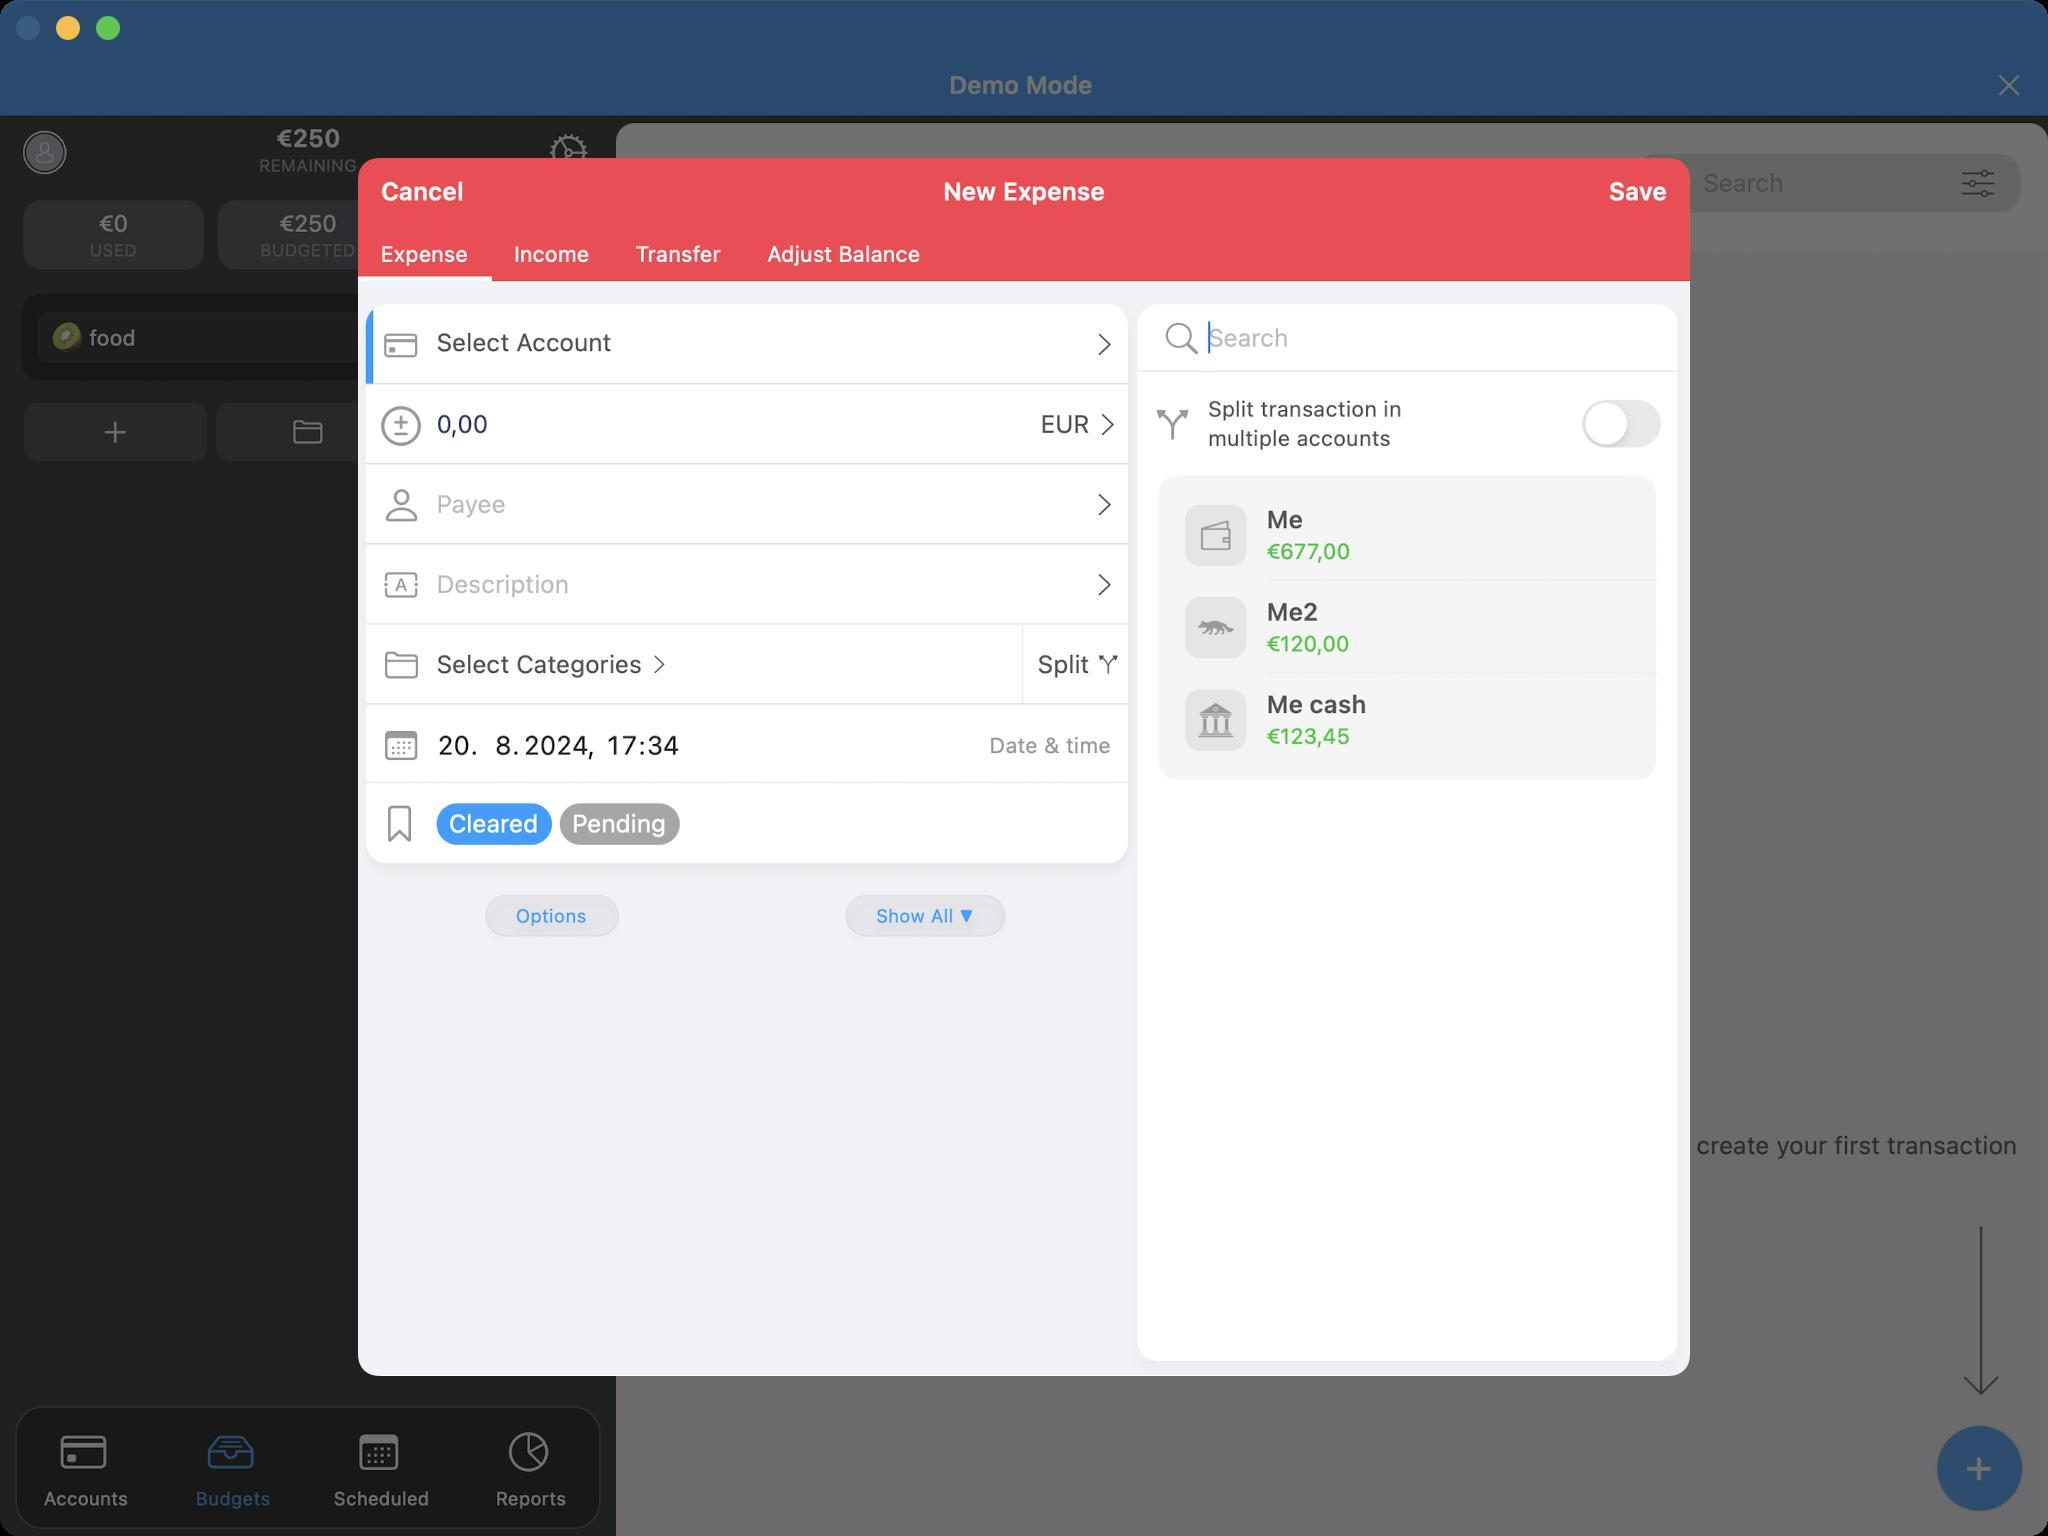
Accessibility tree:
{"name": "MoneyWiz", "role": "AXWindow", "description": null, "role_description": "standard window", "value": null, "position": "352.00;95.00", "size": "1024;768", "children": [{"name": null, "role": "AXGroup", "description": null, "role_description": "group", "value": null, "position": "0.00;0.00", "size": "1024;768", "children": [{"name": null, "role": "AXGroup", "description": null, "role_description": "group", "value": null, "position": "0.00;0.00", "size": "1024;768", "children": []}]}, {"name": null, "role": "AXButton", "description": null, "role_description": "close button", "value": null, "position": "7.00;6.00", "size": "14;16", "children": []}, {"name": null, "role": "AXButton", "description": null, "role_description": "zoom button", "value": null, "position": "47.00;6.00", "size": "14;16", "children": [{"name": null, "role": "AXGroup", "description": null, "role_description": "group", "value": null, "position": "47.00;6.00", "size": "14;16", "children": [{"name": null, "role": "AXGroup", "description": null, "role_description": "group", "value": null, "position": "47.00;6.00", "size": "14;16", "children": []}]}]}, {"name": null, "role": "AXButton", "description": null, "role_description": "minimize button", "value": null, "position": "27.00;6.00", "size": "14;16", "children": []}, {"name": null, "role": "AXSheet", "description": null, "role_description": "sheet", "value": null, "position": "179.00;79.00", "size": "666;609", "children": [{"name": null, "role": "AXGroup", "description": null, "role_description": "group", "value": null, "position": "179.00;79.00", "size": "666;609", "children": [{"name": null, "role": "AXGroup", "description": null, "role_description": "group", "value": null, "position": "179.00;79.00", "size": "666;609", "children": [{"name": null, "role": "AXGroup", "description": null, "role_description": "group", "value": null, "position": "179.00;79.00", "size": "666;609", "children": [{"name": null, "role": "AXButton", "description": "Back", "role_description": "button", "value": null, "position": "179.00;79.00", "size": "69;34", "children": []}, {"name": null, "role": "AXStaticText", "description": "New Expense", "role_description": "text", "value": null, "position": "248.30;79.00", "size": "527;34", "children": []}, {"name": null, "role": "AXButton", "description": "Done", "role_description": "button", "value": null, "position": "694.90;79.00", "size": "150;34", "children": []}, {"name": null, "role": "AXButton", "description": "Expense", "role_description": "button", "value": null, "position": "179.00;112.88", "size": "67;28", "children": []}, {"name": null, "role": "AXButton", "description": "Income", "role_description": "button", "value": null, "position": "245.67;112.88", "size": "61;28", "children": []}, {"name": null, "role": "AXButton", "description": "Transfer", "role_description": "button", "value": null, "position": "306.45;112.88", "size": "66;28", "children": []}, {"name": null, "role": "AXButton", "description": "Adjust Balance", "role_description": "button", "value": null, "position": "372.26;112.88", "size": "100;28", "children": []}, {"name": null, "role": "AXButton", "description": "Select Account", "role_description": "button", "value": null, "position": "218.27;151.38", "size": "303;40", "children": []}, {"name": null, "role": "AXButton", "description": "Forward", "role_description": "button", "value": null, "position": "533.20;152.15", "size": "31;40", "children": []}, {"name": null, "role": "AXGroup", "description": null, "role_description": "group", "value": null, "position": "182.85;192.19", "size": "381;40", "children": [{"name": null, "role": "AXTextField", "description": null, "role_description": "text field", "value": "0,00", "position": "218.27;192.19", "size": "266;40", "children": []}, {"name": null, "role": "AXButton", "description": "EUR", "role_description": "button", "value": null, "position": "494.70;192.19", "size": "69;40", "children": []}]}, {"name": null, "role": "AXTextField", "description": null, "role_description": "text field", "value": "", "position": "218.27;232.23", "size": "320;40", "children": []}, {"name": null, "role": "AXButton", "description": "Forward", "role_description": "button", "value": null, "position": "533.20;232.23", "size": "31;40", "children": []}, {"name": null, "role": "AXTextField", "description": null, "role_description": "text field", "value": "", "position": "218.27;272.27", "size": "320;40", "children": []}, {"name": null, "role": "AXButton", "description": "Forward", "role_description": "button", "value": null, "position": "533.20;272.27", "size": "31;40", "children": []}, {"name": null, "role": "AXButton", "description": "Select Categories", "role_description": "button", "value": null, "position": "218.27;312.31", "size": "103;40", "children": []}, {"name": null, "role": "AXButton", "description": "Forward", "role_description": "button", "value": null, "position": "321.45;312.31", "size": "19;40", "children": []}, {"name": null, "role": "AXButton", "description": "Split", "role_description": "button", "value": null, "position": "518.57;312.31", "size": "26;40", "children": []}, {"name": null, "role": "AXButton", "description": "arrow.branch", "role_description": "button", "value": null, "position": "544.75;312.31", "size": "19;40", "children": []}, {"name": null, "role": "AXStaticText", "description": "Date & time", "role_description": "text", "value": null, "position": "494.70;352.35", "size": "61;40", "children": []}, {"name": null, "role": "AXGroup", "description": null, "role_description": "group", "value": null, "position": "218.27;364.67", "size": "122;15", "children": [{"name": null, "role": "AXPopUpButton", "description": "20. August 2024", "role_description": "date time area", "value": null, "position": "218.27;364.67", "size": "122;15", "children": []}]}, {"name": null, "role": "AXGroup", "description": null, "role_description": "group", "value": null, "position": "218.27;391.62", "size": "338;40", "children": [{"name": null, "role": "AXGroup", "description": null, "role_description": "group", "value": null, "position": "218.27;401.63", "size": "122;21", "children": [{"name": null, "role": "AXButton", "description": "Cleared", "role_description": "button", "value": null, "position": "218.27;401.63", "size": "58;21", "children": []}, {"name": null, "role": "AXButton", "description": "Pending", "role_description": "button", "value": null, "position": "279.87;401.63", "size": "60;21", "children": []}]}]}, {"name": null, "role": "AXButton", "description": "Options", "role_description": "button", "value": null, "position": "242.52;447.44", "size": "67;21", "children": []}, {"name": null, "role": "AXButton", "description": "Show All ▼", "role_description": "button", "value": null, "position": "422.71;447.44", "size": "80;21", "children": []}, {"name": null, "role": "AXStaticText", "description": "No data", "role_description": "text", "value": null, "position": "567.85;152.15", "size": "270;528", "children": []}, {"name": null, "role": "AXGroup", "description": null, "role_description": "table", "value": null, "position": "568.62;152.15", "size": "270;528", "children": [{"name": null, "role": "AXTextField", "description": null, "role_description": "text field", "value": "", "position": "604.04;152.15", "size": "224;34", "children": []}, {"name": null, "role": "AXGroup", "description": null, "role_description": "group", "value": "", "position": "568.62;186.80", "size": "270;46", "children": [{"name": null, "role": "AXStaticText", "description": "Split transaction in multiple accounts", "role_description": "text", "value": "", "position": "568.62;186.80", "size": "270;46", "children": []}, {"name": null, "role": "AXCheckBox", "description": "Split transaction in multiple accounts", "role_description": "switch", "value": "0", "position": "791.15;199.89", "size": "39;24", "children": []}]}, {"name": null, "role": "AXGroup", "description": null, "role_description": "group", "value": "", "position": "568.62;233.00", "size": "270;58", "children": [{"name": null, "role": "AXStaticText", "description": "Me, €677,00", "role_description": "text", "value": "", "position": "568.62;233.00", "size": "270;58", "children": []}]}, {"name": null, "role": "AXGroup", "description": null, "role_description": "group", "value": "", "position": "568.62;290.75", "size": "270;46", "children": [{"name": null, "role": "AXStaticText", "description": "Me2, €120,00", "role_description": "text", "value": "", "position": "568.62;290.75", "size": "270;46", "children": []}]}, {"name": null, "role": "AXGroup", "description": null, "role_description": "group", "value": "", "position": "568.62;336.95", "size": "270;58", "children": [{"name": null, "role": "AXStaticText", "description": "Me cash, €123,45", "role_description": "text", "value": "", "position": "568.62;336.95", "size": "270;58", "children": []}]}]}]}]}]}]}]}